Field crop: maize
Growth stage: 2
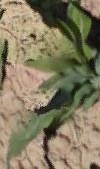
Species: maize